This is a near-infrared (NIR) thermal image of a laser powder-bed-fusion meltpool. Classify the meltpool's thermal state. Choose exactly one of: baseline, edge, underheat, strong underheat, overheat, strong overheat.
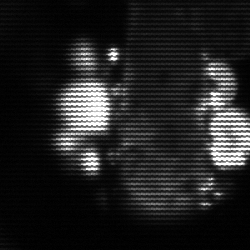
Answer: strong underheat